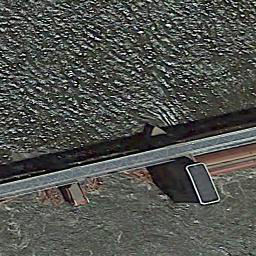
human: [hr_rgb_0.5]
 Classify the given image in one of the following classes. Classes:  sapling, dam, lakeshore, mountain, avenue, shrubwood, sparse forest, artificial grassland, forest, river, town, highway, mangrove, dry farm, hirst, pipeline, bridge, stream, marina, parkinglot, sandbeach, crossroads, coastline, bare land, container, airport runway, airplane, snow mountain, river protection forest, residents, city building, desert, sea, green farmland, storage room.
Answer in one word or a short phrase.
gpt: dam